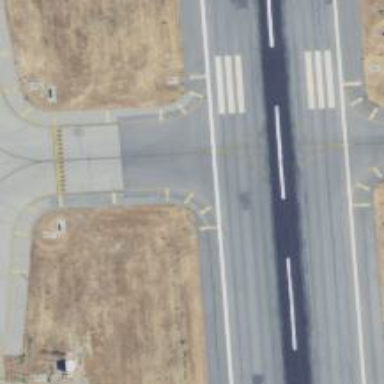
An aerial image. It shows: Image of taxiway at airport.